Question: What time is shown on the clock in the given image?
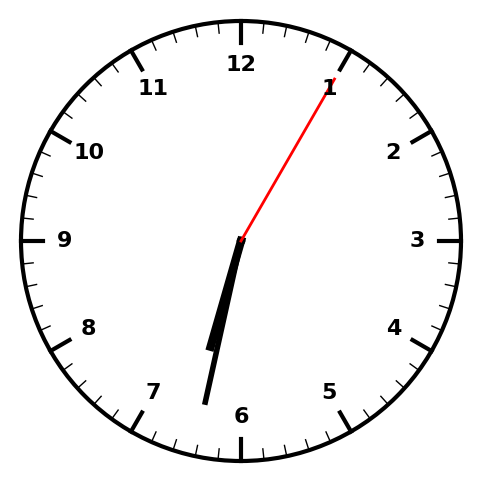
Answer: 06:32:05